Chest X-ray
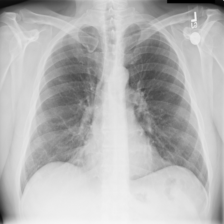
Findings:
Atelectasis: negative
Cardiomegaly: negative
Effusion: negative
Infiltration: negative
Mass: negative
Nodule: negative
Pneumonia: negative
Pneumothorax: negative
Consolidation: negative
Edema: negative
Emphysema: negative
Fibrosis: negative
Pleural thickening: negative
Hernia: negative